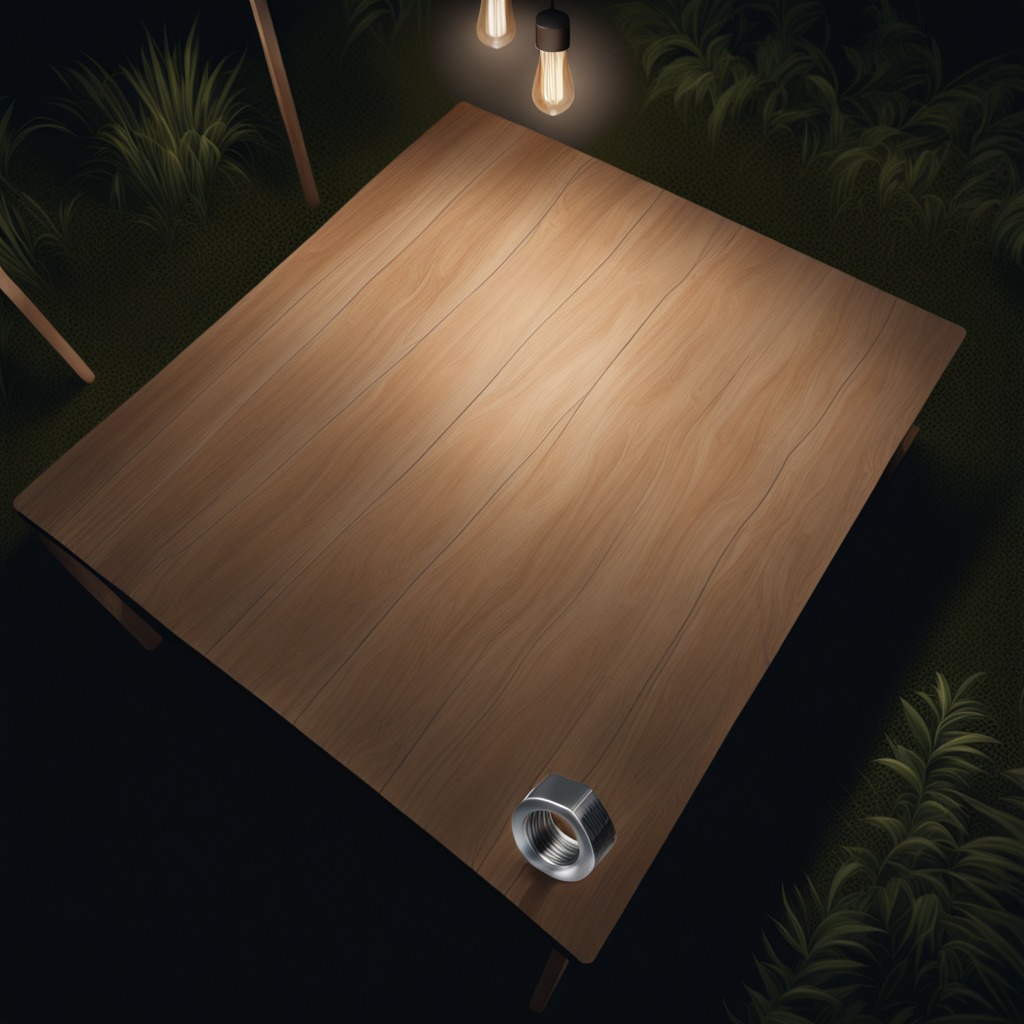
A metal nut is lying on the wooden table.